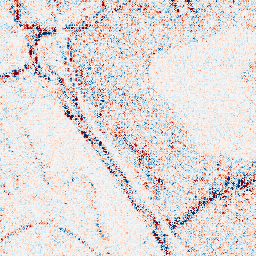
Category: wavelet
Decomposition family: wavelet_dwt
Decomposition parameters: wavelet: sym4
level: 1
Upsampling method: quartic
Upsampling parameters: scale: 4
Upsampling scale: 4